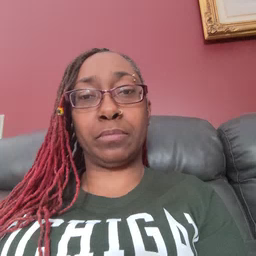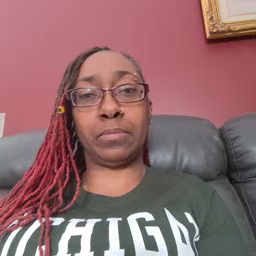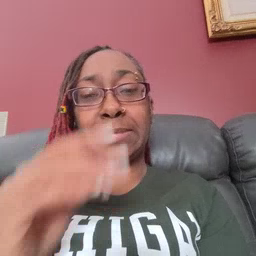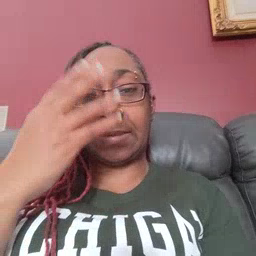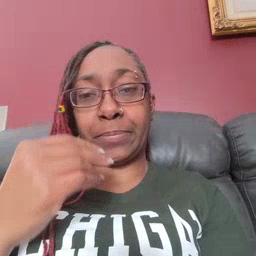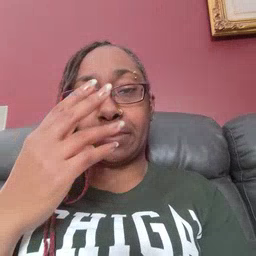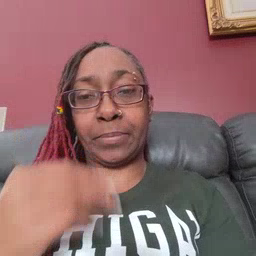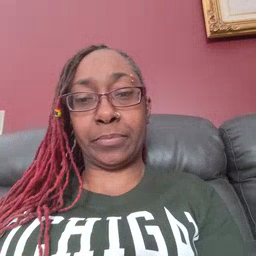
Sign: sleepy